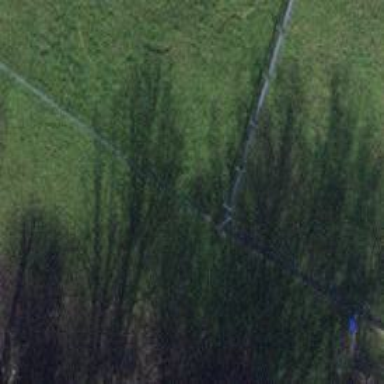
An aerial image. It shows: Fence is in the image.